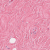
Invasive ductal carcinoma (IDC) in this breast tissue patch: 0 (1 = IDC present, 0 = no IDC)